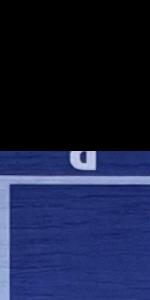
Label: Empty